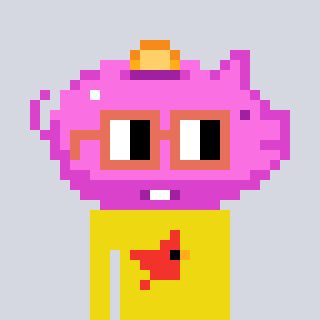
a pixel art character with square orange glasses, a piggybank-shaped head and a yellow-colored body on a cool background